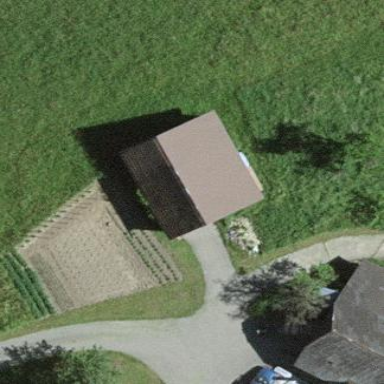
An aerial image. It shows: Rural barn.